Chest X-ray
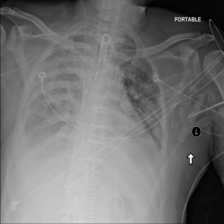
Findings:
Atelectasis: negative
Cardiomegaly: negative
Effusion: positive
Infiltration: negative
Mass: negative
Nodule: negative
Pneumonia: negative
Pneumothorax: negative
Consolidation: negative
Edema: negative
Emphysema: negative
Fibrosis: negative
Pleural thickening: negative
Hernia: negative